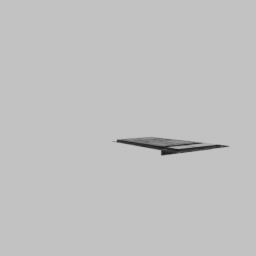
Label: architecture